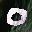
Label: 0